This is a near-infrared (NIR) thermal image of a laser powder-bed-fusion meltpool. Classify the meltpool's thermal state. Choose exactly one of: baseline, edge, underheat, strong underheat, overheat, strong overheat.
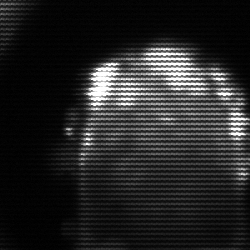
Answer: baseline